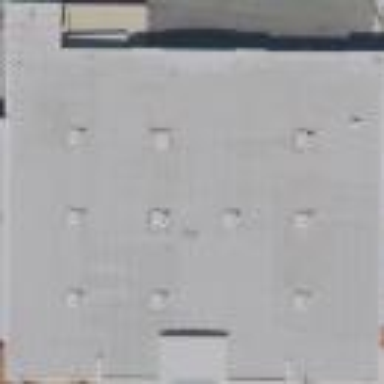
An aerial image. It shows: Retail building.